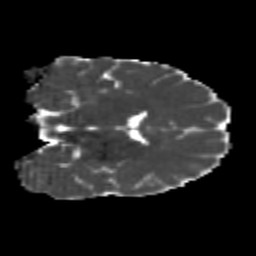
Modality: MD
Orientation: coronal
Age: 24
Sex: male
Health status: healthy
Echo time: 0.074 s